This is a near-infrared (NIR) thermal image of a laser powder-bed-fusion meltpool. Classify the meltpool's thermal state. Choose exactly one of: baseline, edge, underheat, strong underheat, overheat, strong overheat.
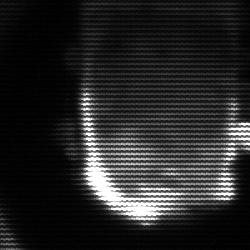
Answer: baseline